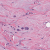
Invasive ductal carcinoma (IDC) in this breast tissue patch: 1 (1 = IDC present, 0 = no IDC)